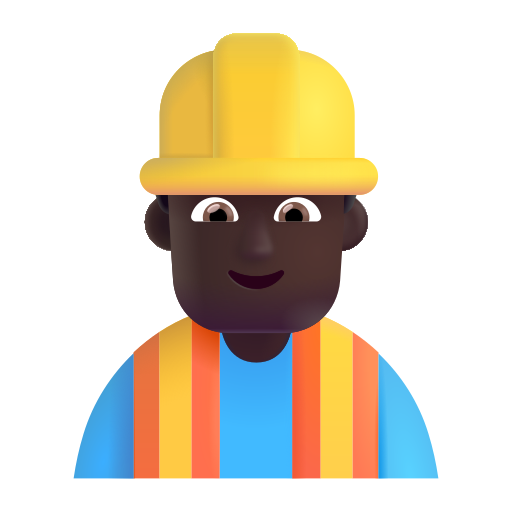
man construction worker color dark